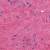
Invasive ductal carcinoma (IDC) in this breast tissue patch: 0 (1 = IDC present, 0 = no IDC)